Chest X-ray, PA view. Patient: 51 years old, sex M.
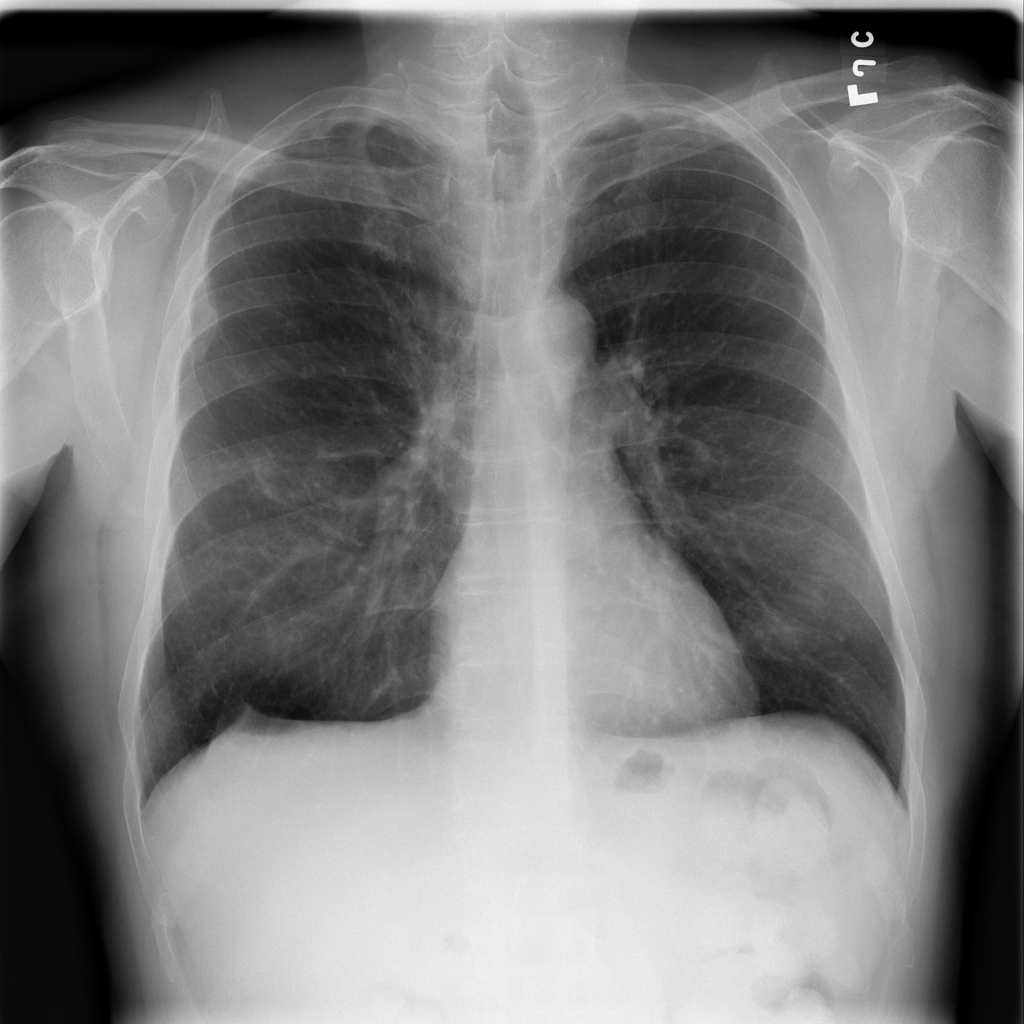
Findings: No Finding